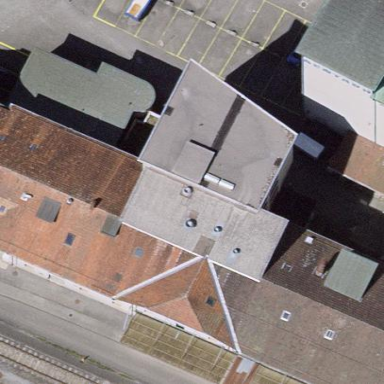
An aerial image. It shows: Industrial building.